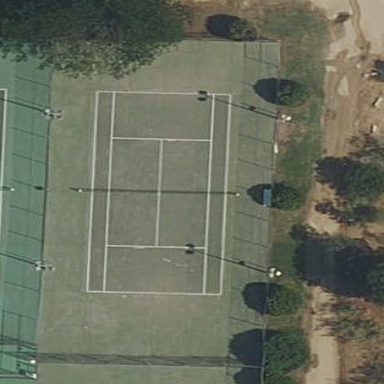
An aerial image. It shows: Asphalt tennis court on pitch.